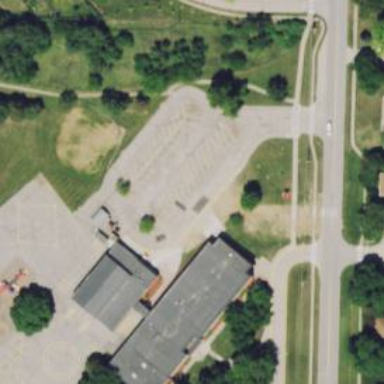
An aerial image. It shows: School building.